Aerial crown-view tile of a tropical tree (Barro Colorado Island, Panama), acquired 20250124:
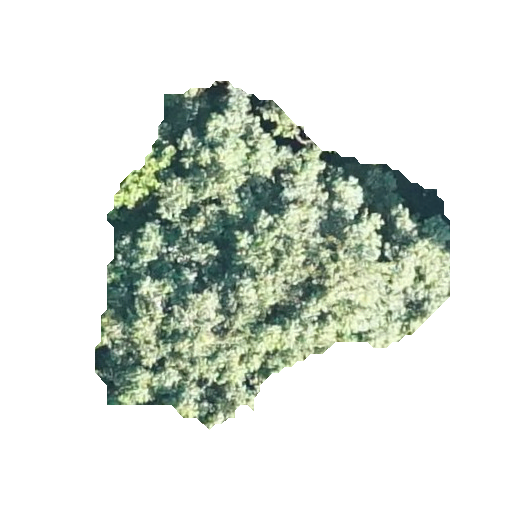
Species: Protium stevensonii
GBIF accepted scientific name: Tetragastris panamensis
Crown area: 118.964 m²